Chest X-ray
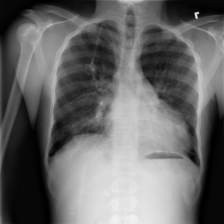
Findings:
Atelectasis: positive
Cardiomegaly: positive
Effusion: negative
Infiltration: negative
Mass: negative
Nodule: negative
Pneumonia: negative
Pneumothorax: negative
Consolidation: negative
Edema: negative
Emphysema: negative
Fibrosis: negative
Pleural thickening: negative
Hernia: negative